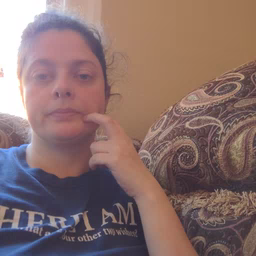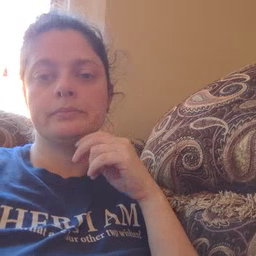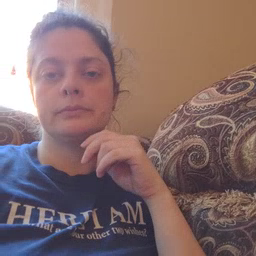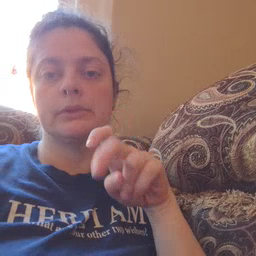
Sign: stairs